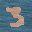
Label: 3